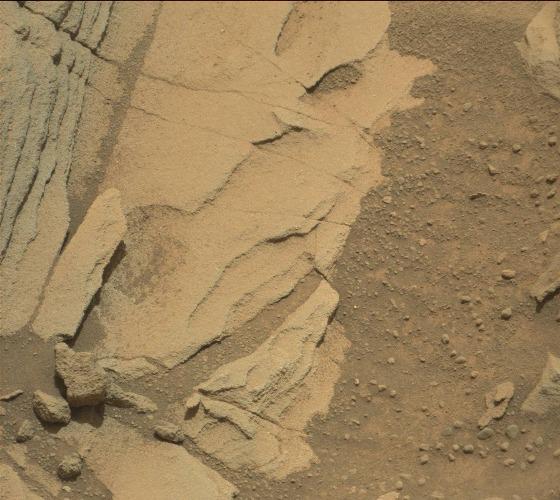
Terrain classes present: Bedrock, Gravel / Sand / Soil, Rock, Shadow